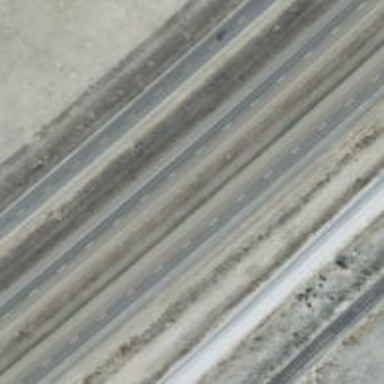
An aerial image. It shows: Motorway.